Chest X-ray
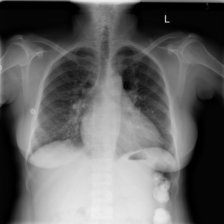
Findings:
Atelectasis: negative
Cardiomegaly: positive
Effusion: negative
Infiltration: negative
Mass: negative
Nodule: negative
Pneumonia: negative
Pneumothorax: negative
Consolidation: negative
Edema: negative
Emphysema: negative
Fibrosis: negative
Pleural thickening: negative
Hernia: negative